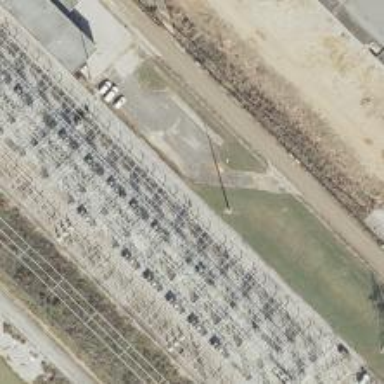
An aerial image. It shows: Switch used for power control.